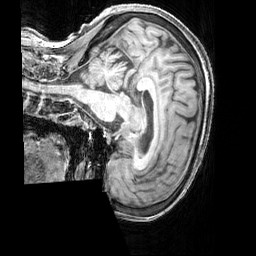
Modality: T1w
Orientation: sagittal
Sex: female
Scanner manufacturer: siemens
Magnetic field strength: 3 T
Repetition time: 2.3 s
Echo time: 0.00226 s